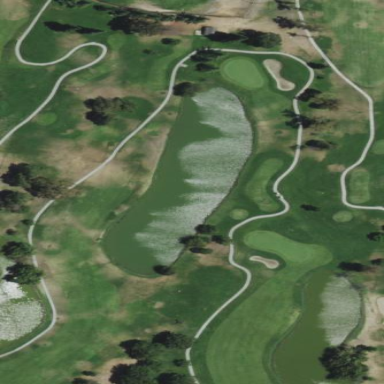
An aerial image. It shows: Water hazard in golf course. The hazard is natural water feature.